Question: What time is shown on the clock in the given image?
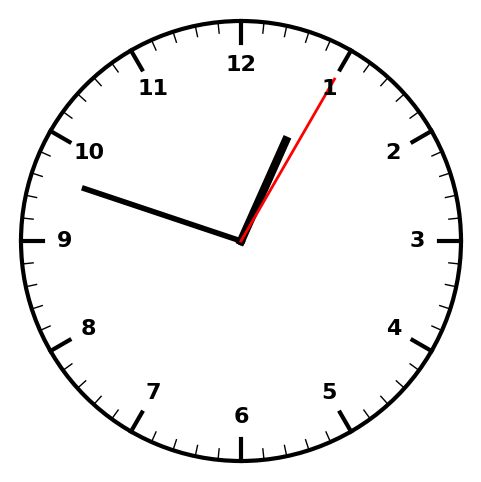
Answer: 12:48:05